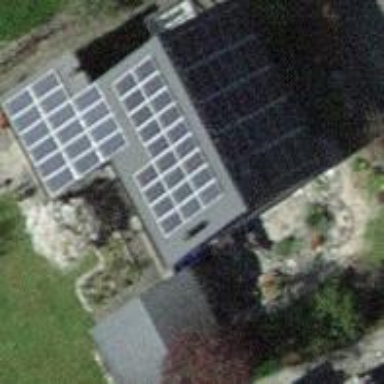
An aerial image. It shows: Solar power generator using photovoltaic method with solar photovoltaic panel types.